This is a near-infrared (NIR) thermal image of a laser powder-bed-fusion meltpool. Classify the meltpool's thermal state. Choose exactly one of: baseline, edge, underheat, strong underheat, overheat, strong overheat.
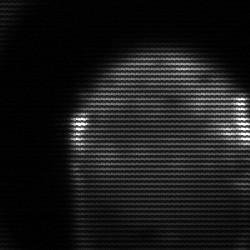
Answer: edge